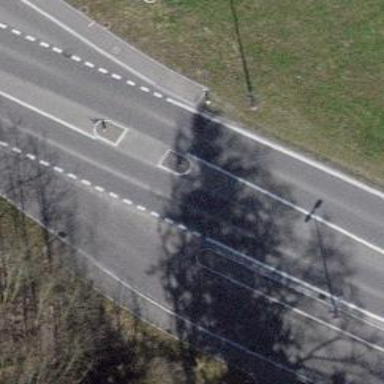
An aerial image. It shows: Unmarked crossing with pedestrian island.